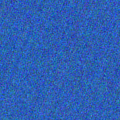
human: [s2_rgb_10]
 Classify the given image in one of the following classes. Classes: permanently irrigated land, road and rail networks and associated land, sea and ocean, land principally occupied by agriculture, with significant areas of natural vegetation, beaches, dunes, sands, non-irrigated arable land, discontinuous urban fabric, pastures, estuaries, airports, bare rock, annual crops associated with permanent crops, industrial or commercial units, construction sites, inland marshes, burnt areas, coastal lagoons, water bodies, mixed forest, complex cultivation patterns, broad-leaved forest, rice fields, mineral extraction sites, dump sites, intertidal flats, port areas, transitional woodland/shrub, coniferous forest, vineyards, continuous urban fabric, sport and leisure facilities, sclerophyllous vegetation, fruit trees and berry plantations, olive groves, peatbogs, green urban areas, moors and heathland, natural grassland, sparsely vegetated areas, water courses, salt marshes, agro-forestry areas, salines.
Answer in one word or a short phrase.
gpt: sea and ocean